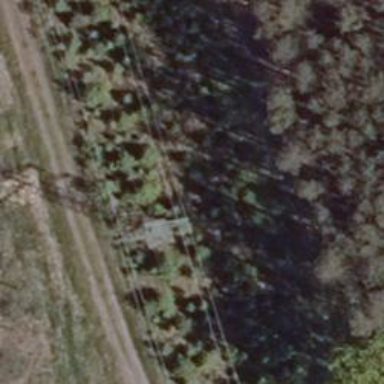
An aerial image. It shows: Power tower.